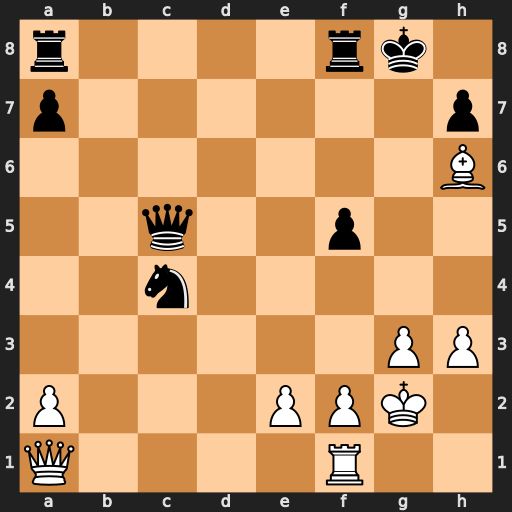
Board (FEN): r4rk1/p6p/7B/2q2p2/2n5/6PP/P3PPK1/Q4R2
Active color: w
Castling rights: -
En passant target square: -
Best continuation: Qg7#